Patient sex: M
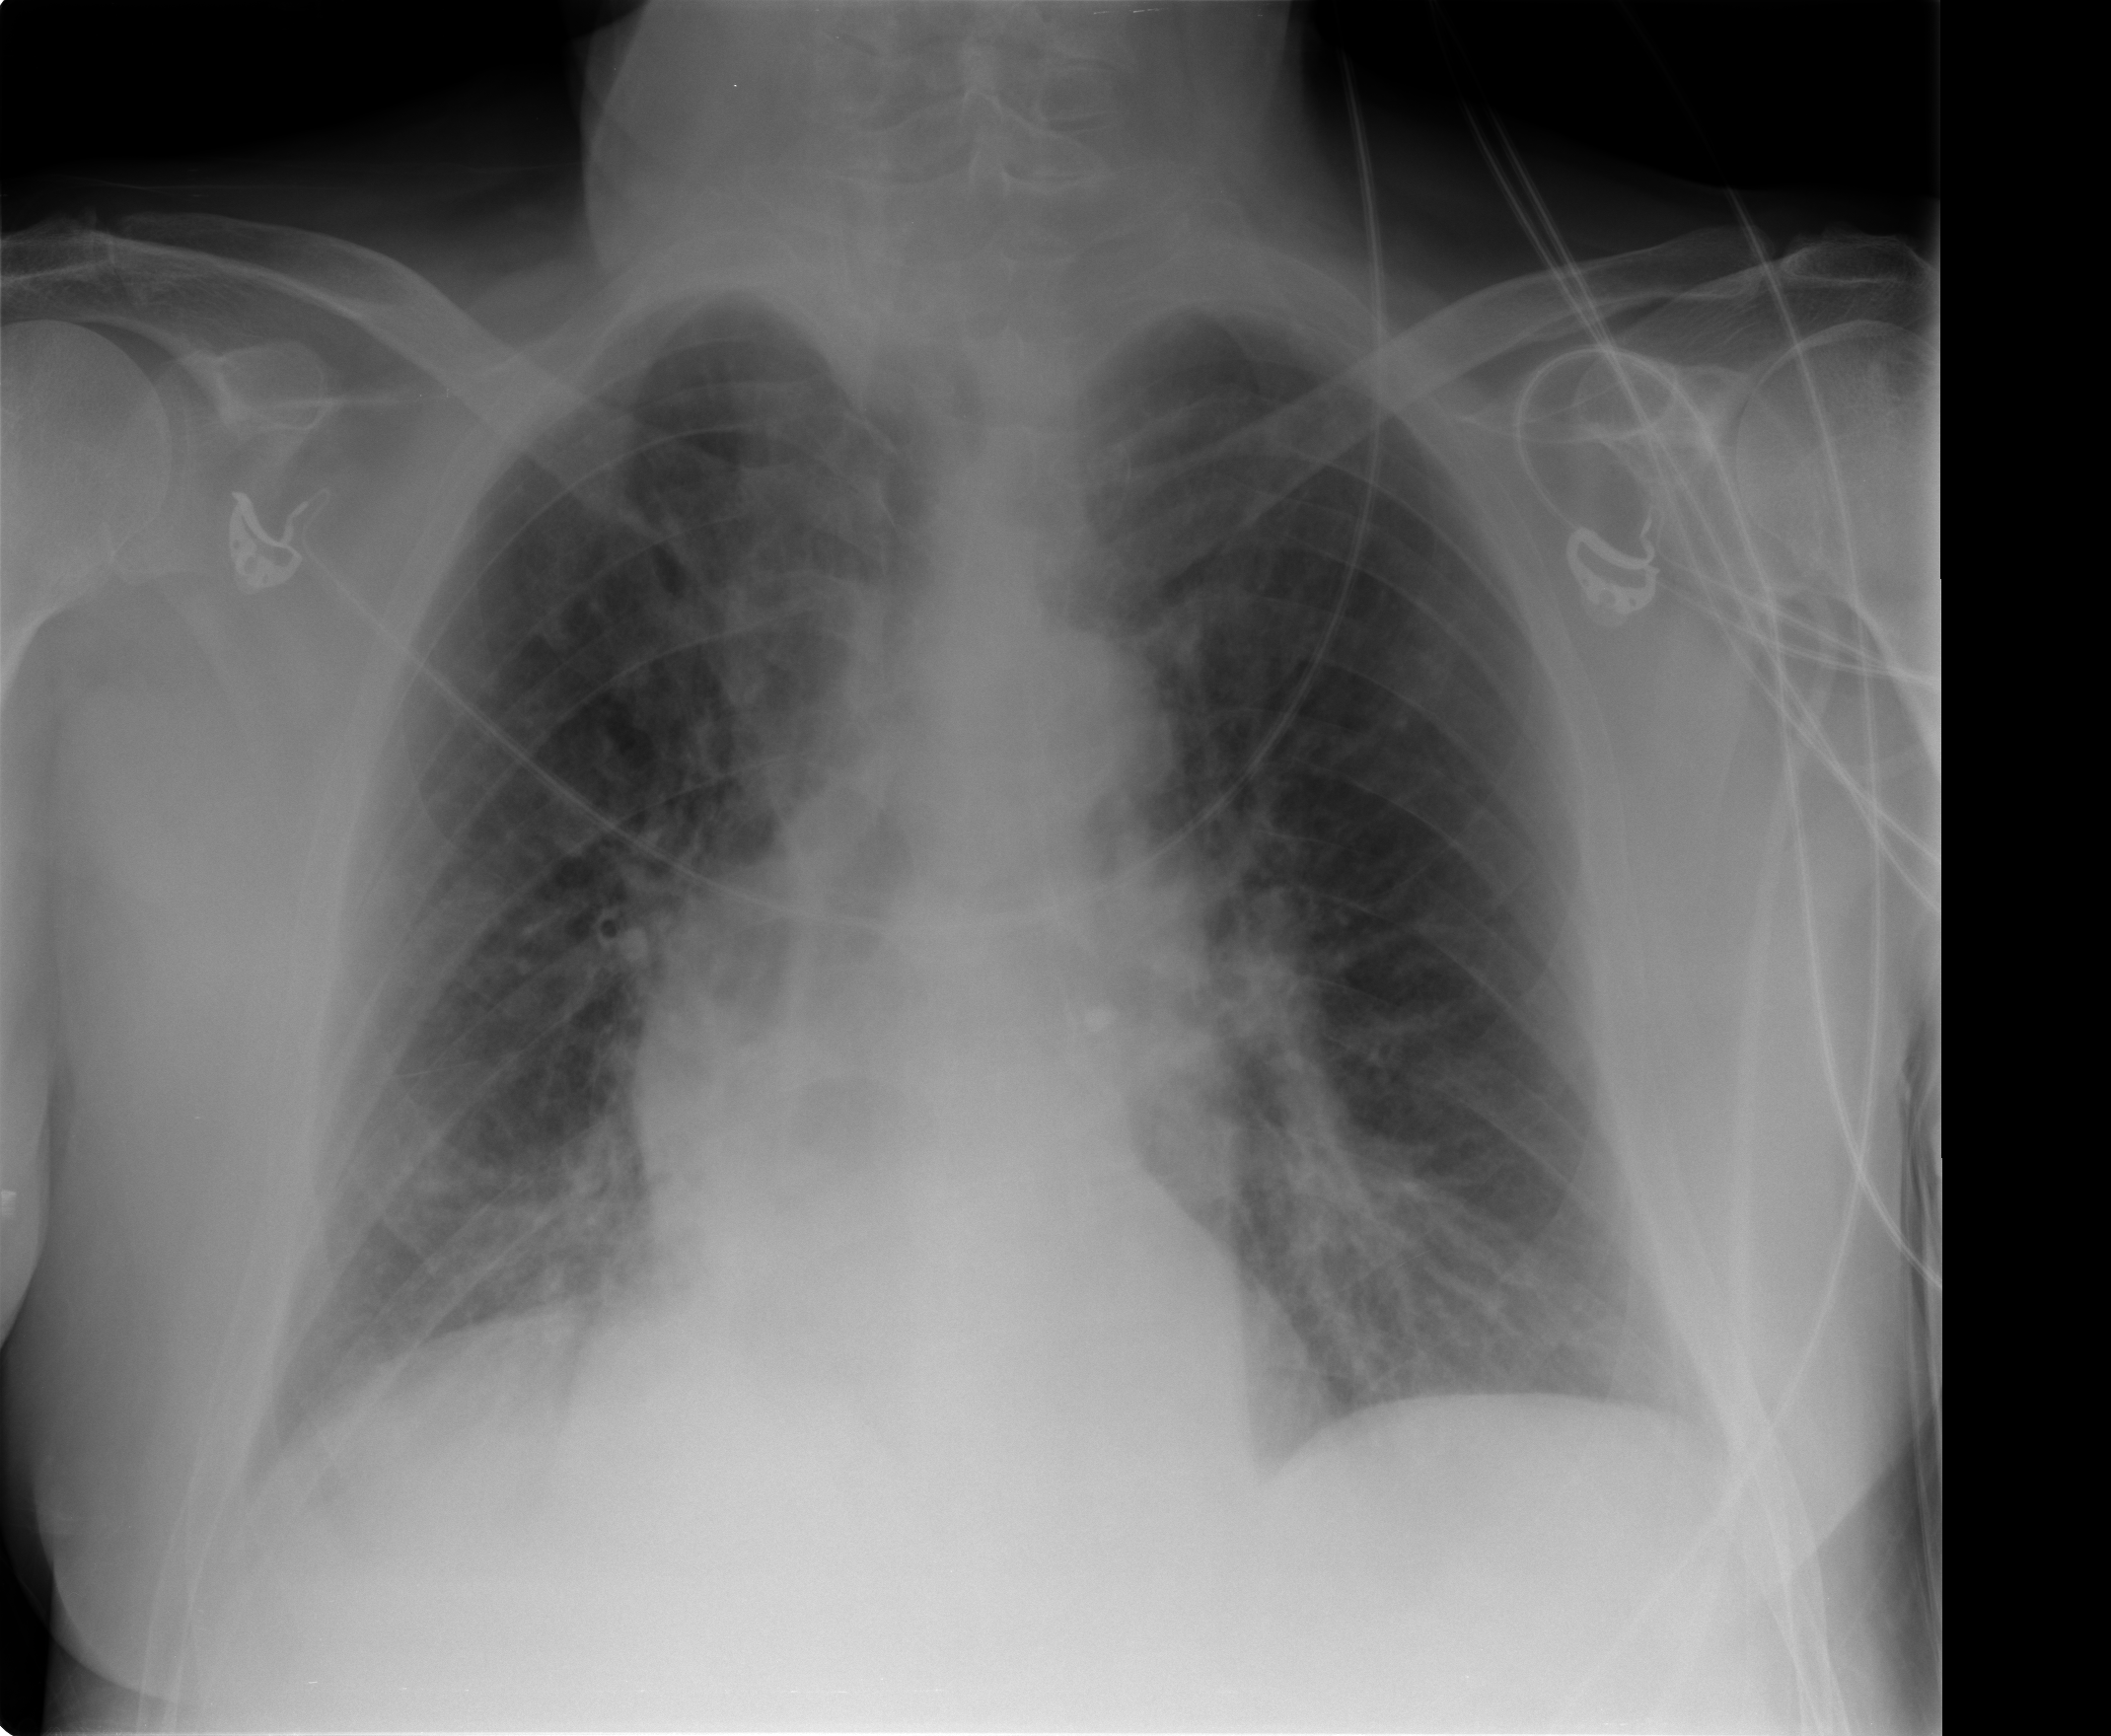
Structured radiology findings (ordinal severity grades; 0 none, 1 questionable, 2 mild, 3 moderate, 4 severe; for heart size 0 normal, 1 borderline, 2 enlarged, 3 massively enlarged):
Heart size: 0
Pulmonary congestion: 0
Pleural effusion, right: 0
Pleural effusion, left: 0
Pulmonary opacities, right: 2
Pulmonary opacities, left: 1
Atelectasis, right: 1
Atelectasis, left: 1